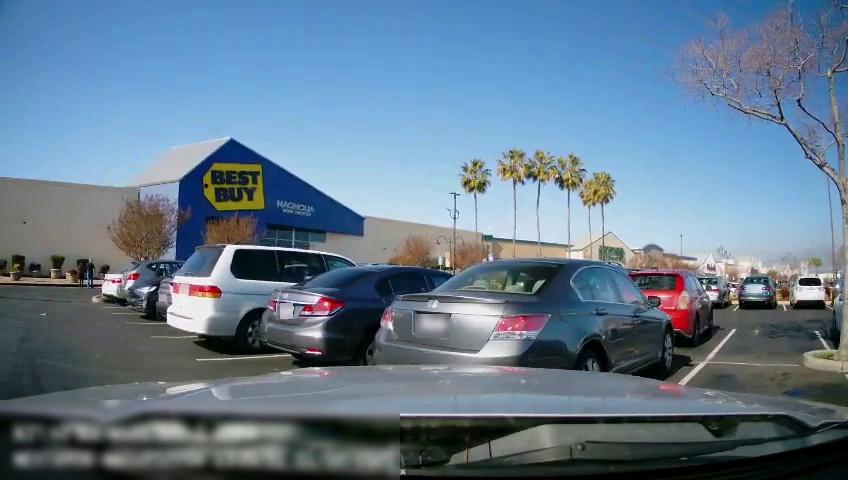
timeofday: Day
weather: Sunny
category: Drivable Space
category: Vehicles | Car
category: Vehicles | Car
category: Vehicles | Car
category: Vehicles | Car
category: Vehicles | Car
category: Vehicles | Car
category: Vehicles | Car
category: Vehicles | SUV
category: Pedestrians
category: Pedestrians
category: Vehicles | Car
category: Vehicles | SUV
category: Vehicles | Van
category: Vehicles | Car
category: Vehicles | Car